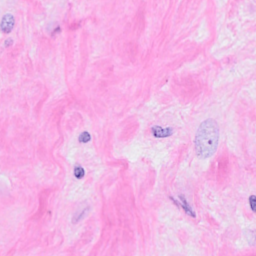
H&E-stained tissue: Breast